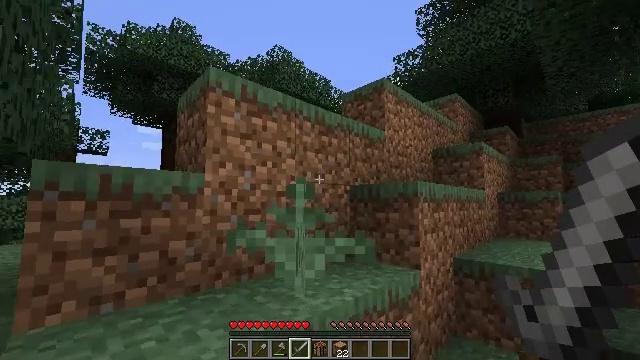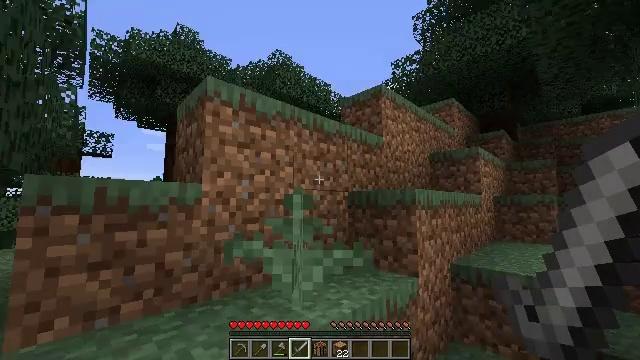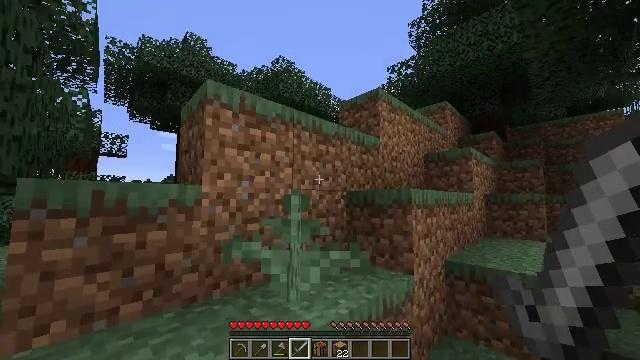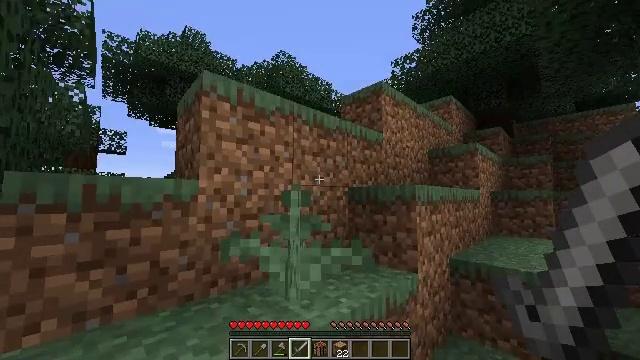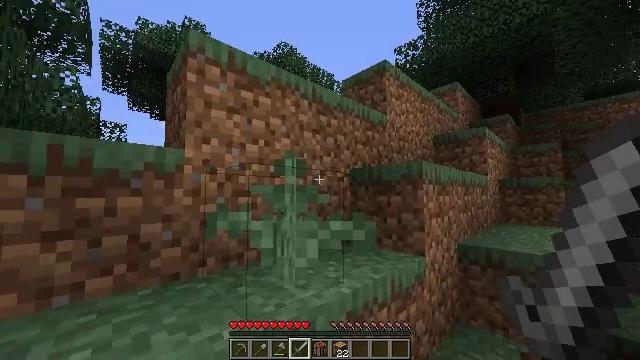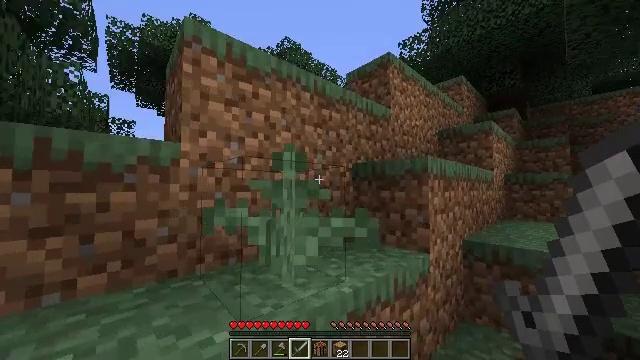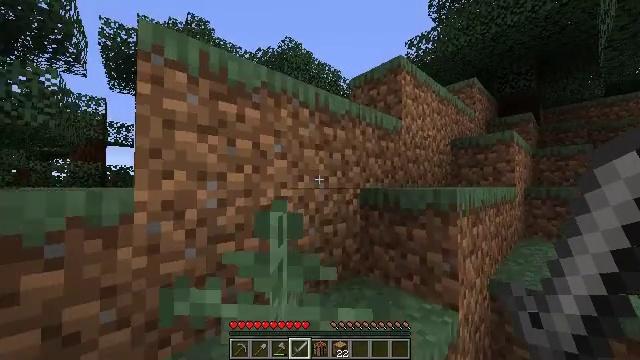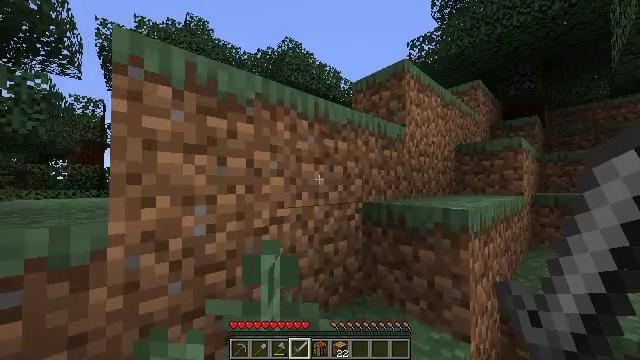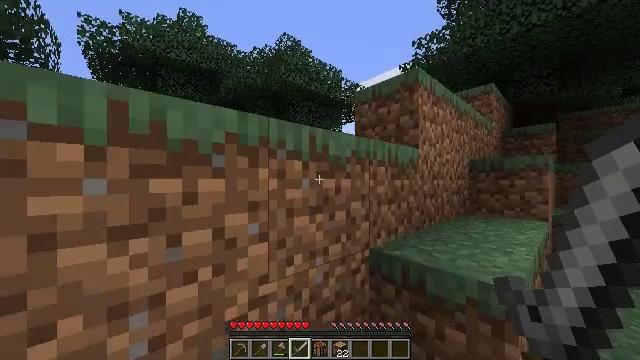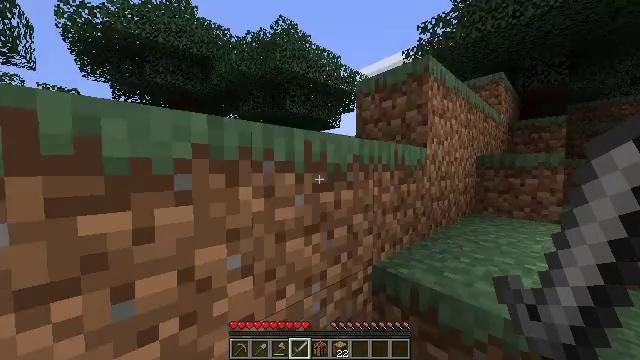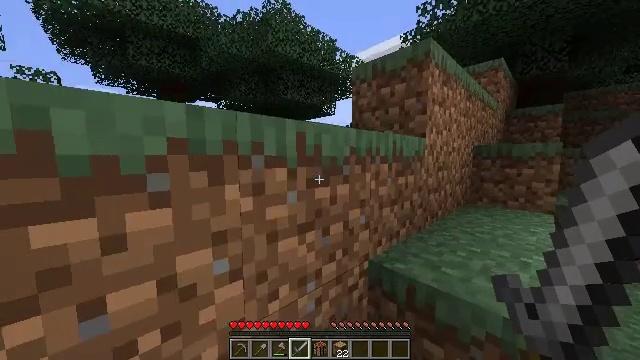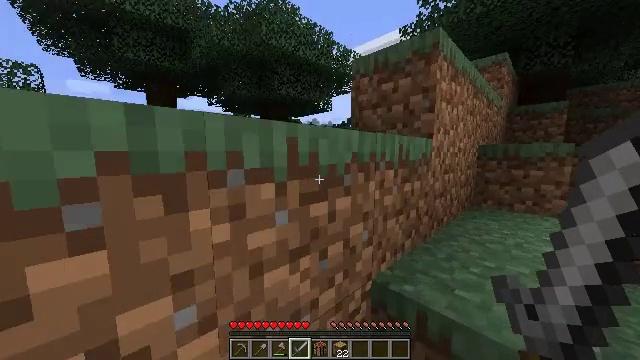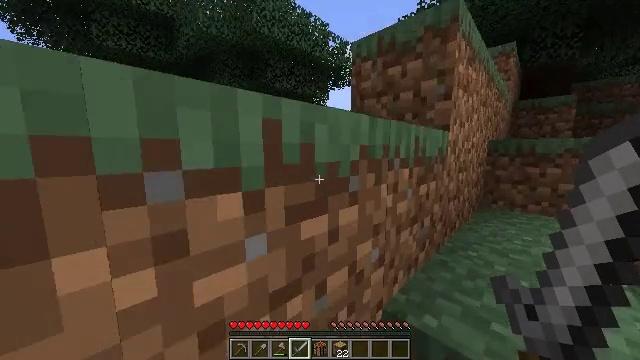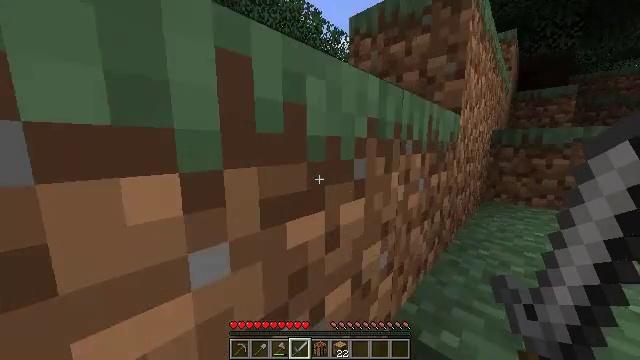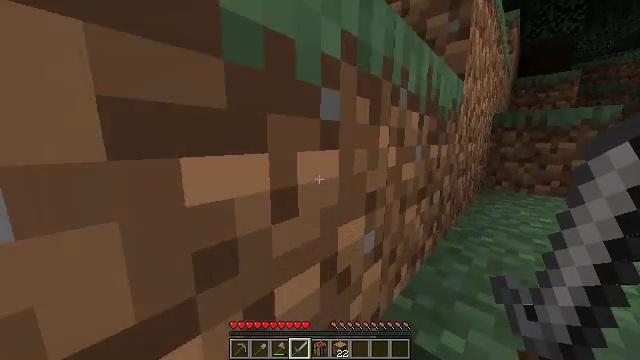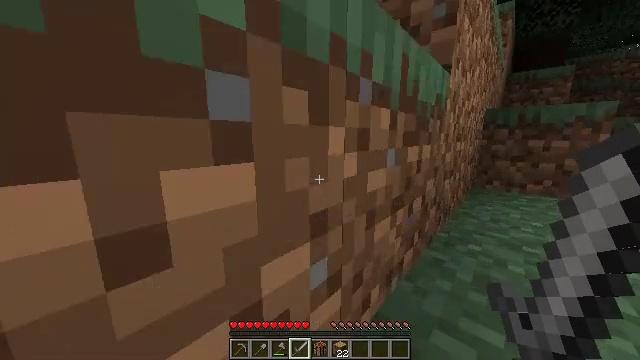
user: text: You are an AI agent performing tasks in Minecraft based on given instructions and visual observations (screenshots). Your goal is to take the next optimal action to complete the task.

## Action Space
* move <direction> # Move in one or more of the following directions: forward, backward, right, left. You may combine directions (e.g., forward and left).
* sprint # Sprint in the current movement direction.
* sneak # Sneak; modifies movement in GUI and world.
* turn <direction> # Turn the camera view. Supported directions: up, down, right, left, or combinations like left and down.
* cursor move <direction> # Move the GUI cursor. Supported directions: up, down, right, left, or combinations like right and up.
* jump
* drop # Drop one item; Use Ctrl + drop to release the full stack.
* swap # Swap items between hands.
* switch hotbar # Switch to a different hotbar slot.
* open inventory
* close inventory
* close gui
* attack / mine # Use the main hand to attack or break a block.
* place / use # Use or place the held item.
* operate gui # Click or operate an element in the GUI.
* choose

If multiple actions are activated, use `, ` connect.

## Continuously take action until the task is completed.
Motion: motion action
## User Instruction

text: Mine the sweet berry bush.
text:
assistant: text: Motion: move forward, sprint
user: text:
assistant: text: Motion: move forward, sprint
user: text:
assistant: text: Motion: move forward, sprint
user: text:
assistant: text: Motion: move forward, sprint
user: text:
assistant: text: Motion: move forward, sprint, turn left and down, jump
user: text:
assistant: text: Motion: move forward, sprint, jump
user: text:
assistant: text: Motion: move forward, sprint, jump
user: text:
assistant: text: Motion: move forward, sprint, turn down, jump
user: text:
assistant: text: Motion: move forward, sprint, turn down
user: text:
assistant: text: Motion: move forward, sprint, turn right and down
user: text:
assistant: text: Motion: move forward, sprint, turn down
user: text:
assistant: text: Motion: move forward, sprint, turn right
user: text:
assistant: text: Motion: move forward, sprint, turn right and down
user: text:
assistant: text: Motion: move forward, sprint, turn down
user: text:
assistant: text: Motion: move forward, sprint, turn right and down, jump
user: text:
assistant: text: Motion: move forward, sprint, jump
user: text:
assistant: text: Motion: move forward, sprint, jump
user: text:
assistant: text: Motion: move forward, sprint
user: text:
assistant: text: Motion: move forward, sprint
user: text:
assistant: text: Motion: move forward, sprint
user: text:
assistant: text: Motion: move forward, sprint, turn left and down
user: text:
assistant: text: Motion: move forward, sprint, turn left and down, jump
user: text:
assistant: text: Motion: move forward, sprint, turn left and down, jump
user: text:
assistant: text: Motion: move forward, sprint, turn left, jump
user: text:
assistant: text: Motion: move forward, sprint, turn left, jump
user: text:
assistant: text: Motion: move forward and move left, sprint, turn left
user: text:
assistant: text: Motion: move forward and move left, sprint
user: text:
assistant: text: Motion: move forward and move left, sprint
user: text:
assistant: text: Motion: move forward and move left, sprint
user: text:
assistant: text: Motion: move forward and move left, sprint